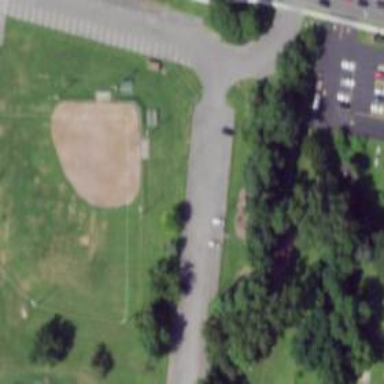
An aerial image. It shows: Baseball pitch for leisure and sports activities.